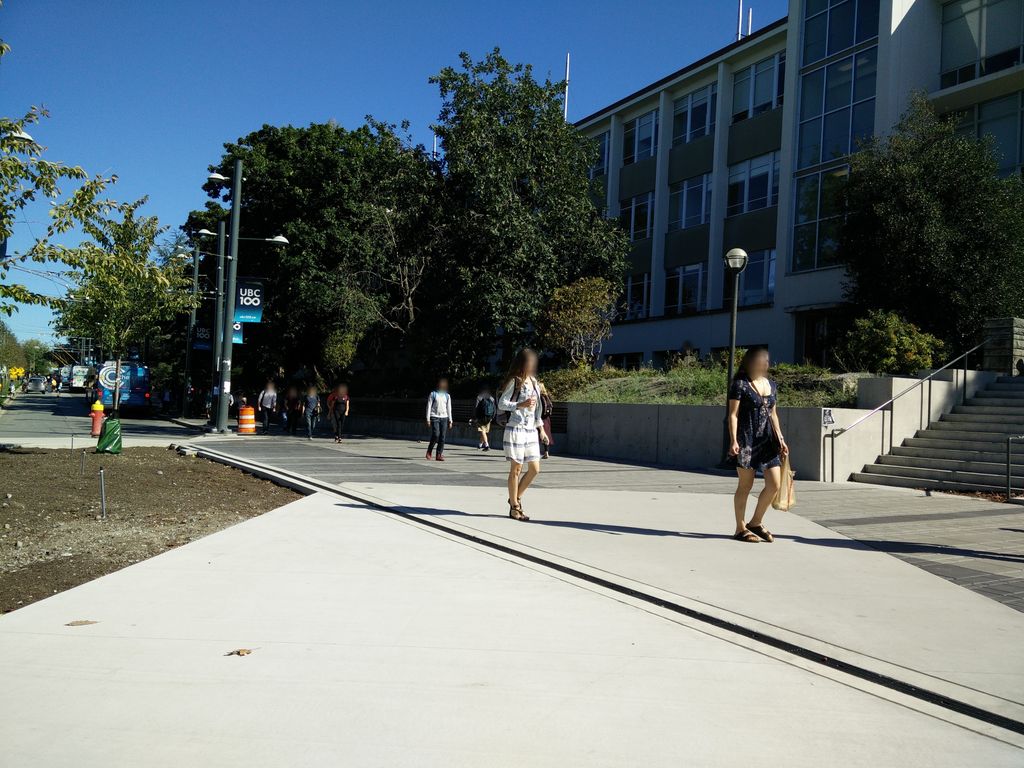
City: vancouver